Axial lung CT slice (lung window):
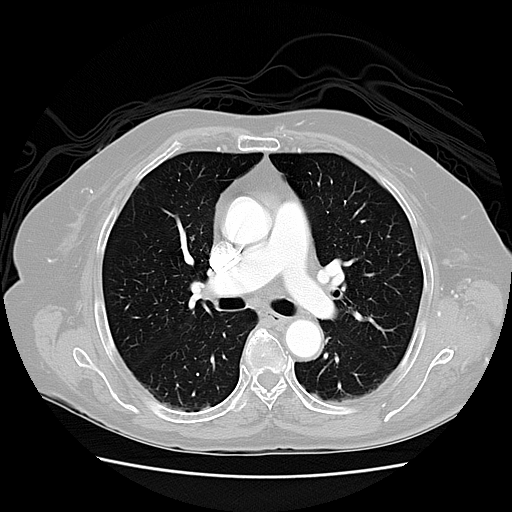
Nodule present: no